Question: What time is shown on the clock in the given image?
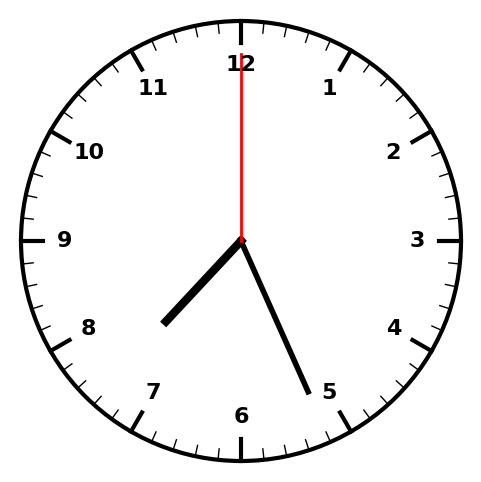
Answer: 07:26:00